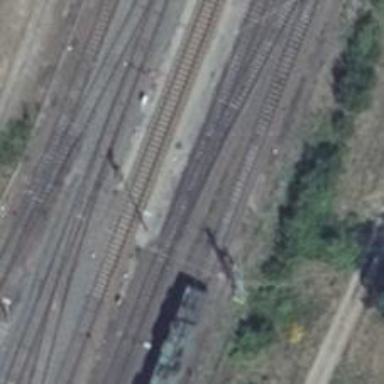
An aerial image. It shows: Siding railway line with electrified contact line for the trains.